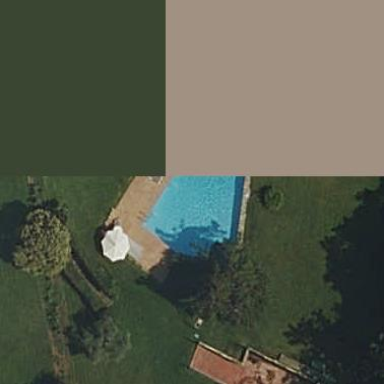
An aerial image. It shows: Swimming pool located in leisure land.